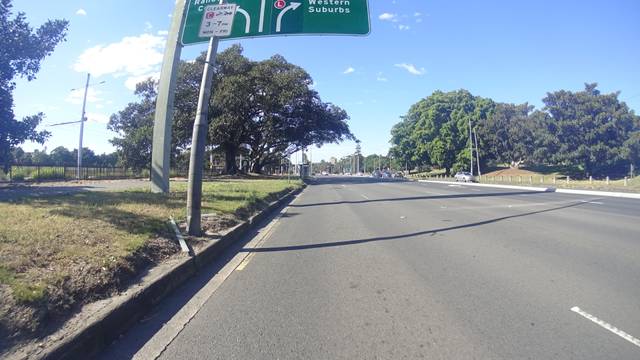
Region: Australia
Coordinates: -33.898, 151.222